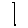
Label: tree